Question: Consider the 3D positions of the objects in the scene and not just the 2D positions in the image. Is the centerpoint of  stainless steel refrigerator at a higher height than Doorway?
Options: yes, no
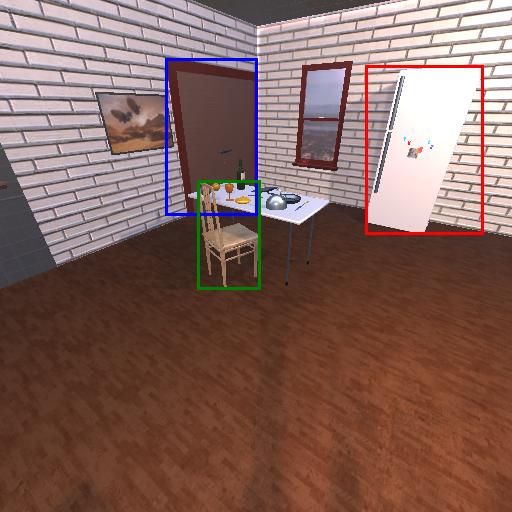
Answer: yes